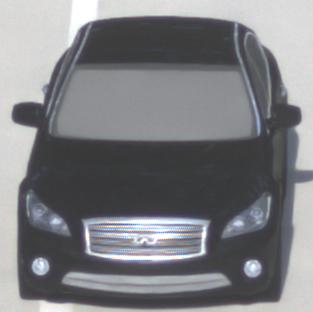
Make: Infiniti
Model: M 37
Detailed model: M (Y51)
Model produced from: 2010/10
Model produced until: 2013/11
Doors: 4
Color: black
Road condition: dry road
Daytime: morning or afternoon
Contrast: low contrast